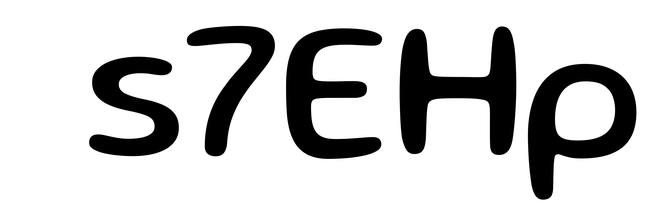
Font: Gluten_Regular